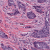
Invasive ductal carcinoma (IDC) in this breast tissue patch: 1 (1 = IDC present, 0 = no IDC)